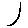
Label: tree